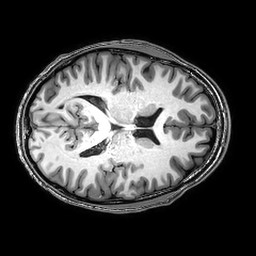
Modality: T1w
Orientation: axial
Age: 28
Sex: male
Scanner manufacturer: philips
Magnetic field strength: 3 T
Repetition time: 0.008512 s
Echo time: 0.00397 s